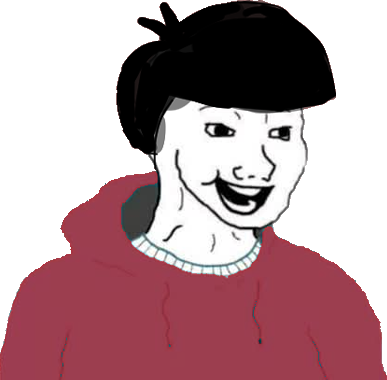
Label: 5_Bloomer